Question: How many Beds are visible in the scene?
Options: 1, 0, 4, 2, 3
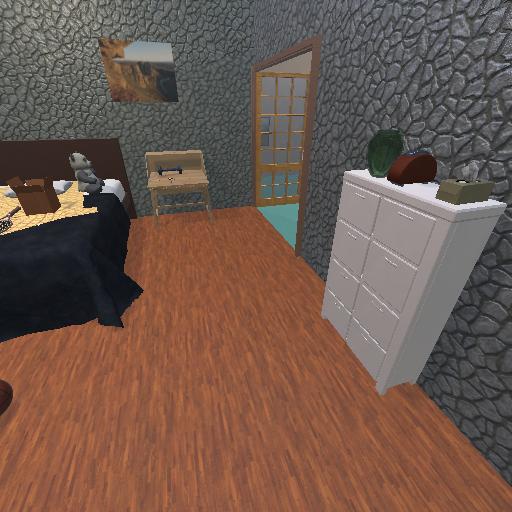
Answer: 1